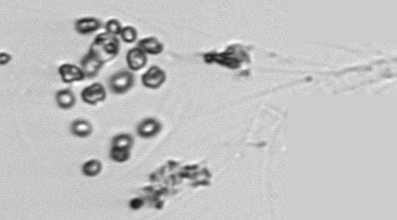
Label: Phaeocystis